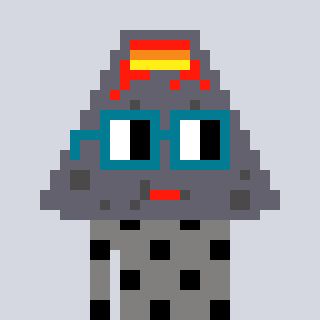
a pixel art character with square dark green glasses, a volcano-shaped head and a bluegrey-colored body on a cool background